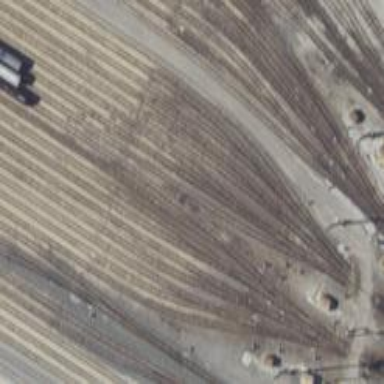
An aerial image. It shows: Railway yard in service.